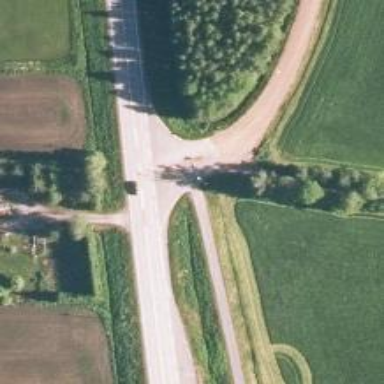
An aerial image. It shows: Primary road with asphalt surface.